Field crop: maize
Growth stage: 2
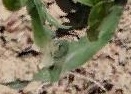
Species: maize